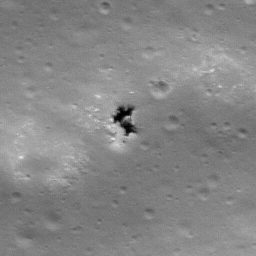
Pit: Catalán B 1
Host crater: Catalán B
Host type: impact_melt
Lunar coordinates: latitude -45.655, longitude 271.426